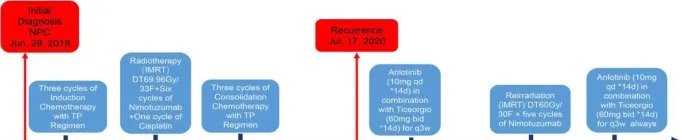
Timeline of treatment and radiographic responses. (A) Timeline of treatment.
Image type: chart (chart)